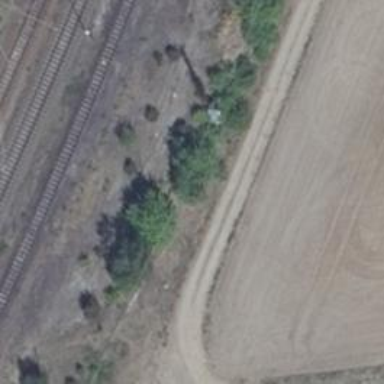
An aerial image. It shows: Abandoned railway yard.